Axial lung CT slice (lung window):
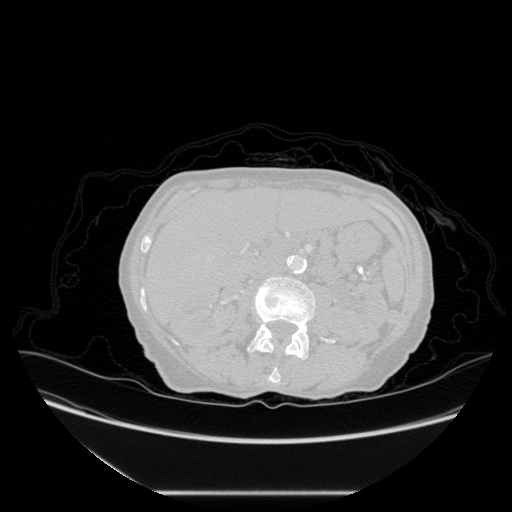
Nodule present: no